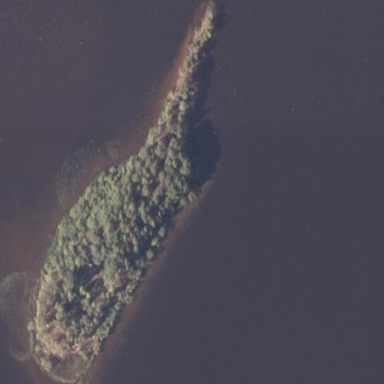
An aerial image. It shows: Deciduous broadleaved woodland on small islet.